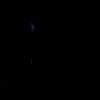
Label: space